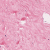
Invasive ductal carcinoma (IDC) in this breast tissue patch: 0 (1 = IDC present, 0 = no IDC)